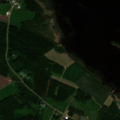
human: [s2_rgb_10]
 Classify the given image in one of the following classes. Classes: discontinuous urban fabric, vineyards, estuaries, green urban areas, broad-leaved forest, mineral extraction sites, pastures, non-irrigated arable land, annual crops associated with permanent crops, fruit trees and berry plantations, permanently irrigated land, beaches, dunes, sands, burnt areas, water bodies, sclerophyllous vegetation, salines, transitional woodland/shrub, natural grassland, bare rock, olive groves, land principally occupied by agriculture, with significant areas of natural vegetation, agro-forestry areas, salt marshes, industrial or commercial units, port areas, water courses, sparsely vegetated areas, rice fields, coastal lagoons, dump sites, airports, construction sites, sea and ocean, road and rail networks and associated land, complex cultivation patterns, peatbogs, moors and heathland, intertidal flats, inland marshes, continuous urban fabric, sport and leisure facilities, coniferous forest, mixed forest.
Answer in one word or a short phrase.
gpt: land principally occupied by agriculture, with significant areas of natural vegetation, mixed forest, water bodies